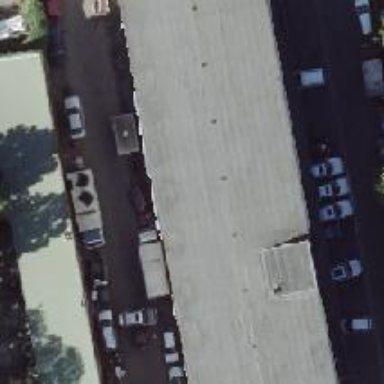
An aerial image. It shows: Car repair shop.